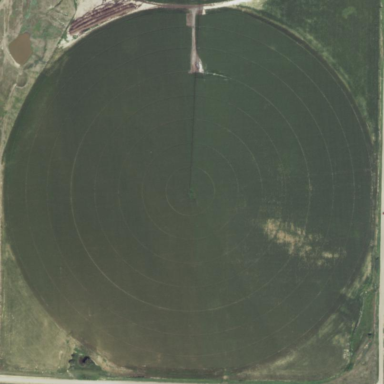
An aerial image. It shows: Farmland with pivot irrigation system.